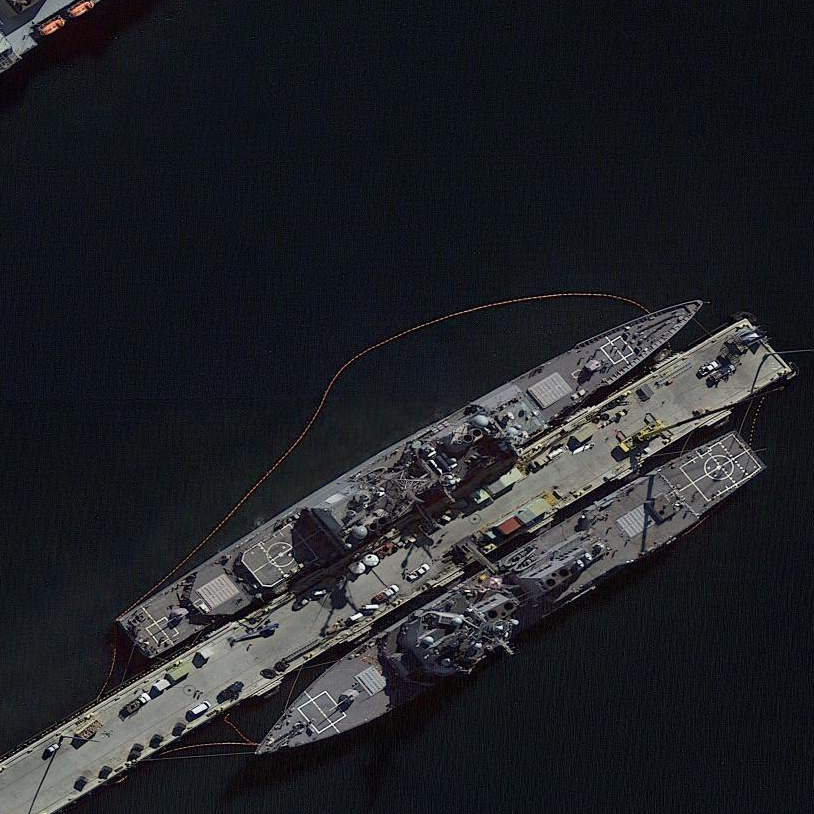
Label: cruiser